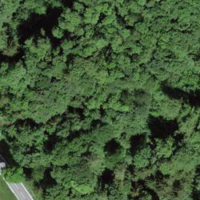
EUNIS habitat code: 41
Species observed at this site:
Symphoricarpos albus